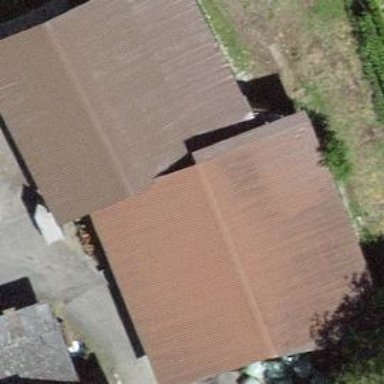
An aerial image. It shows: Shed building.